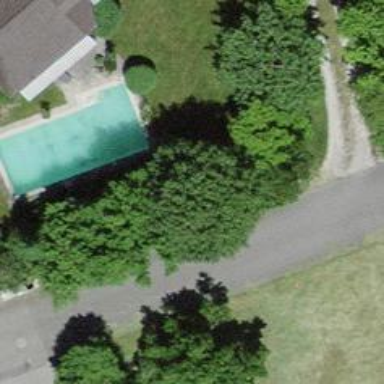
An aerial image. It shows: Swimming pool located in leisure land.